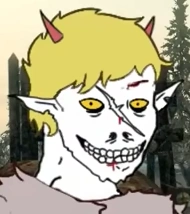
Label: 5_Wojak_with_Background